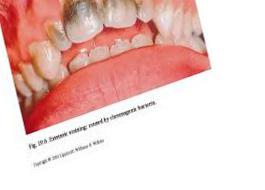
Condition: Tooth Discoloration